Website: slack
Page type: account-dashboard
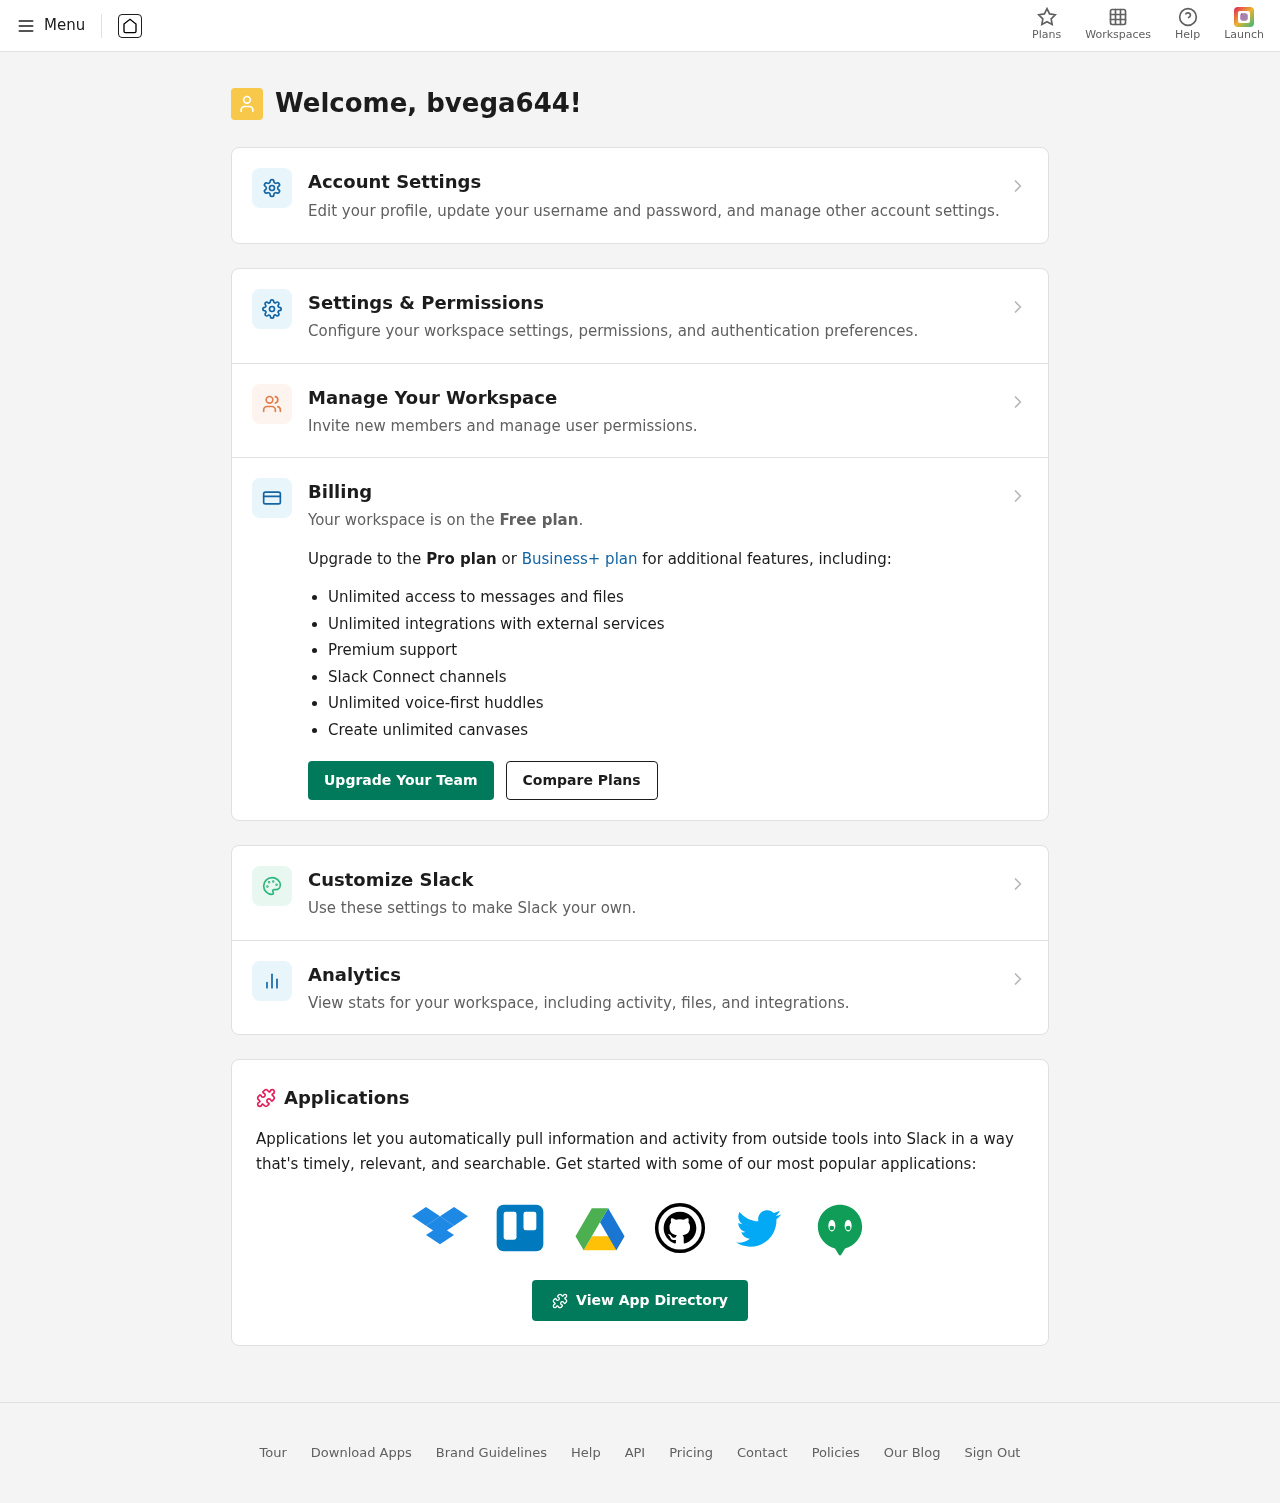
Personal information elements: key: PII_LOGIN_USERNAME
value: bvega644